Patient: sex M, age 51
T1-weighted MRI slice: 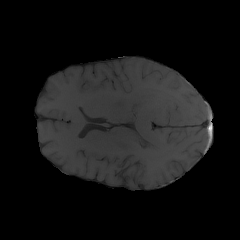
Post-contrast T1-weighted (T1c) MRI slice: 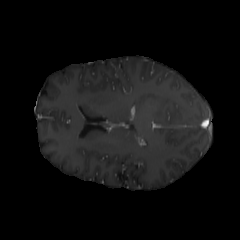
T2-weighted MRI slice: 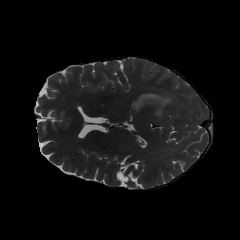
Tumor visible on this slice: yes
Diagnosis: Glioblastoma, IDH-wildtype
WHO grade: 4